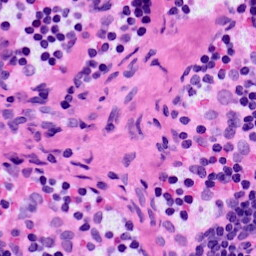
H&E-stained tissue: LymphNode